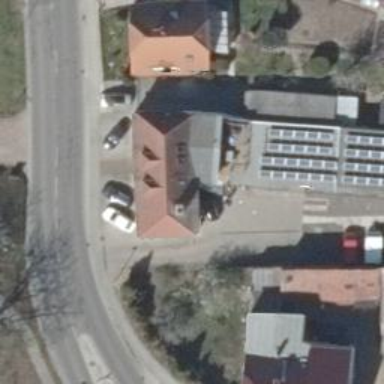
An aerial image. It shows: Car shop.